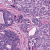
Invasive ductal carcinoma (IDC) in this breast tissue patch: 1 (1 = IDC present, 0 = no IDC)